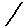
Label: line